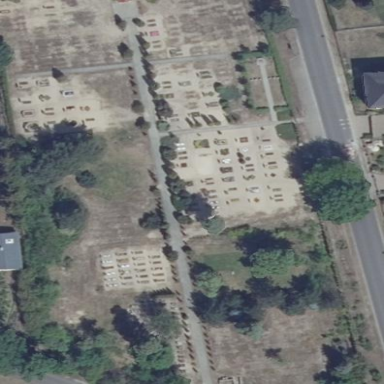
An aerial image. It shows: Cemetery.